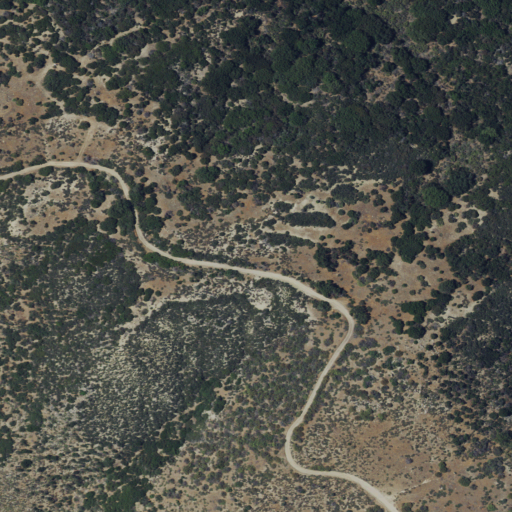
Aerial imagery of ridge(s) in California named Rouse Ridge containing shrub, evergreen forest, open development, and mixed forest